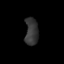
Tissue: lung
Cell type: Fibroblasts
Senescence score: 0.6254
Nuclear area (px): 357
Mean DAPI intensity: 52.983